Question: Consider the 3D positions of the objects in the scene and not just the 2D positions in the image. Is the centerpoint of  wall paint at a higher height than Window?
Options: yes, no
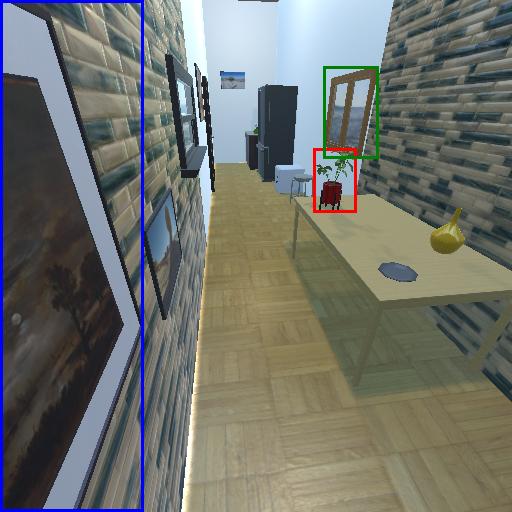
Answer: yes